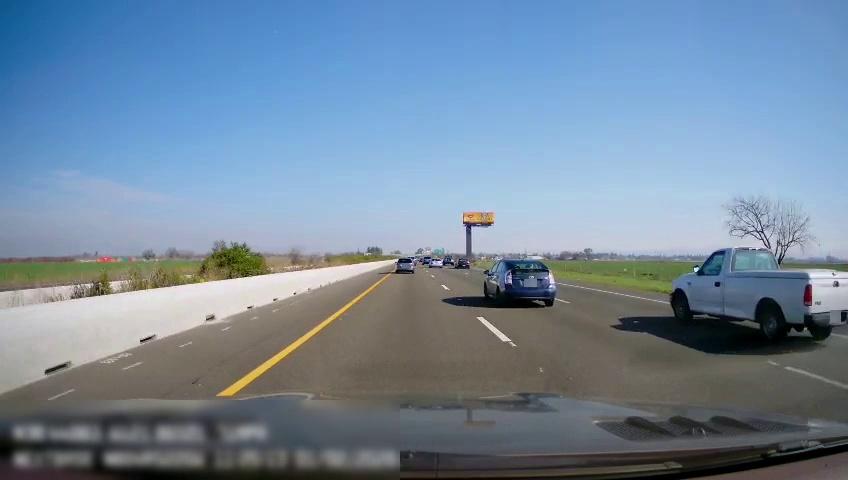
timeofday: Day
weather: Sunny
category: Drivable Space
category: Vehicles | Car
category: Vehicles | Truck
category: Vehicles | Car
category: Vehicles | Car
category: Vehicles | Car
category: Vehicles | Car
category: Lanes | Current Lane
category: Lanes | Current Lane
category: Lanes | Alternate Lane
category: Lanes | Alternate Lane